Question: i have a get Shared Preference in login user id , adapters java access but fail red line show on 'getActivity()'.
adapters.java code
'''
public ViewHolder onCreateViewHolder(@NonNull ViewGroup parent, int viewType) {
View view = LayoutInflater.from(context).inflate(R.layout.siparisitemlayout,parent,false);
getSharedPreferences = new GetSharedPreferences(getActivity());
kurye_id=getSharedPreferences.getSession().getString("id",null);
return new ViewHolder(view );
}
'''

getsharedprefences code
'''
public GetSharedPreferences(Activity activity)
{
this.activity=activity;
}
public SharedPreferences getSession()
{
sharedPreferences = activity.getApplicationContext().getSharedPreferences("",0);
return sharedPreferences;
}
public void setSession(String id,String username)
{
sharedPreferences = activity.getApplicationContext().getSharedPreferences("",0);
SharedPreferences.Editor editor = sharedPreferences.edit();
editor.putString("id",id);
editor.putString("username",username);
editor.commit();
}
'''
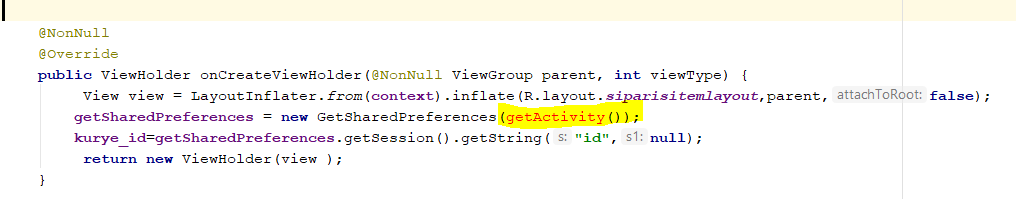
Answer: Dont use there 'getActivity()'....Use 'context'.
Change your code like this:
'''
getSharedPreferences = new GetSharedPreferences(context);
'''
First also check that:GetSharedPreferences class have parameterised contructor for activity?
Pass the context of the calling activity in your adapter through constructor and then use that context :
'''
Context context;
public ConversationsAdapter(Context context,ConversationsAdapter.ConversationOnClickHandler conversationOnClickHandler) {
this.context=context;
mConversationOnClickHandler = conversationOnClickHandler;
}
'''
Now in your adapter you can do this:
'''
SharedPreferences preferences = context.getSharedPreferences("my_preference", Context.MODE_PRIVATE);
String id= preferences.getString("id_key", "default_value");
'''